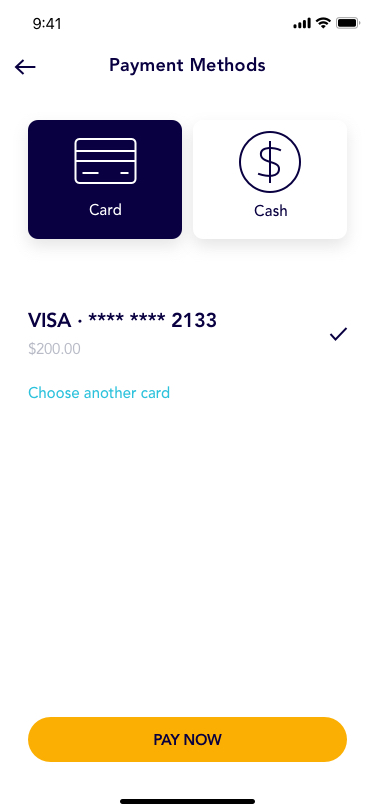
Text in this UI design:
Payment Methods
VISA · **** **** 2133
$200.00
Choose another card
Card
Cash